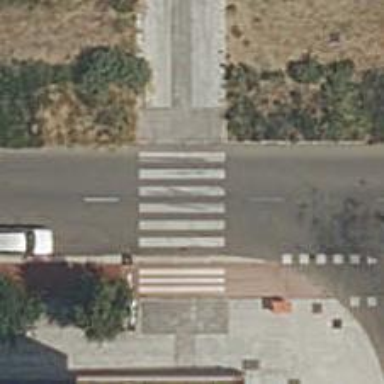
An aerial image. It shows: Uncontrolled crossing on the road.